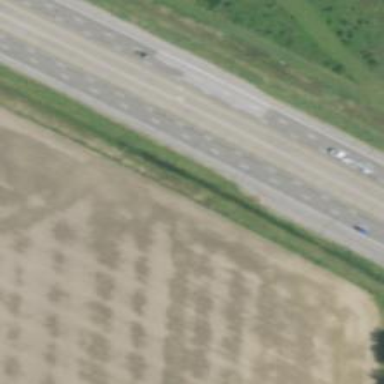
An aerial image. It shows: Asphalt motorway.